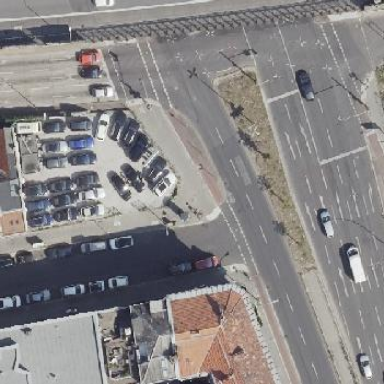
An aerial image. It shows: Junction.